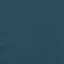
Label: SeaLake